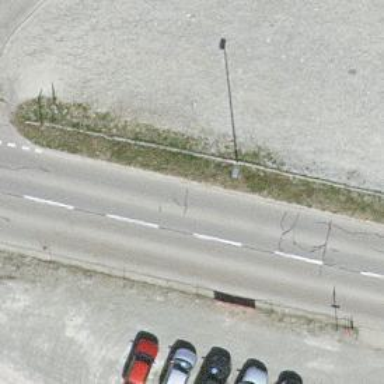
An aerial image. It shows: Bus stop with platform for public transport.